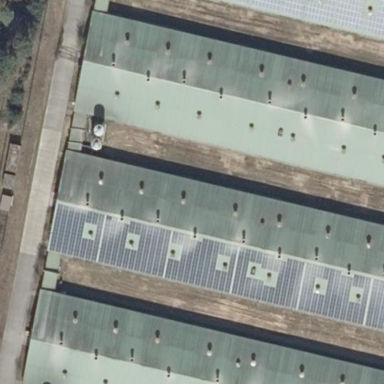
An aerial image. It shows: Gabled grey roof on farm auxiliary building. The roof is oriented along the length of the structure.